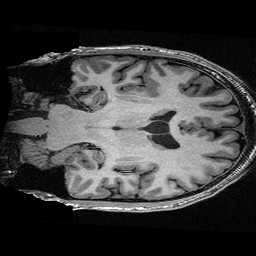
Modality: T1w
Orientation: coronal
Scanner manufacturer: ge
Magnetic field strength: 3 T
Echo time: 0.00318 s